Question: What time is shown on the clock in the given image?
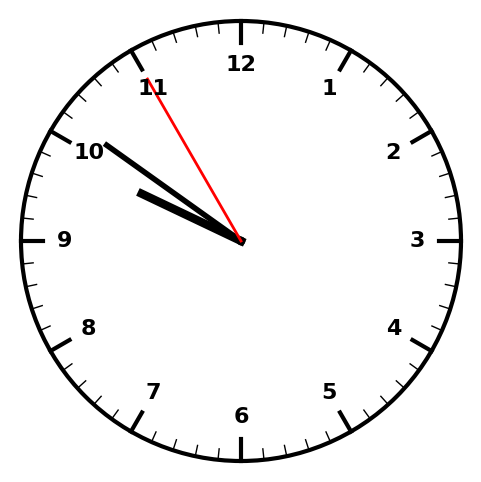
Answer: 09:50:55